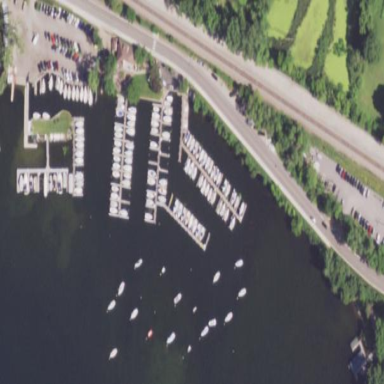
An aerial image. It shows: Marina on leisure land.